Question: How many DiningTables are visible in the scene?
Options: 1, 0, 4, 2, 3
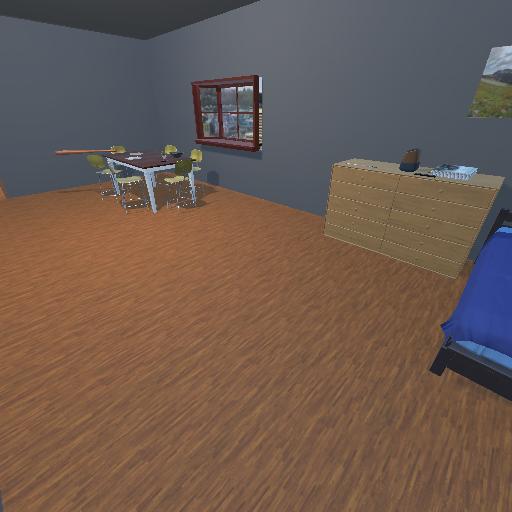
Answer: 1